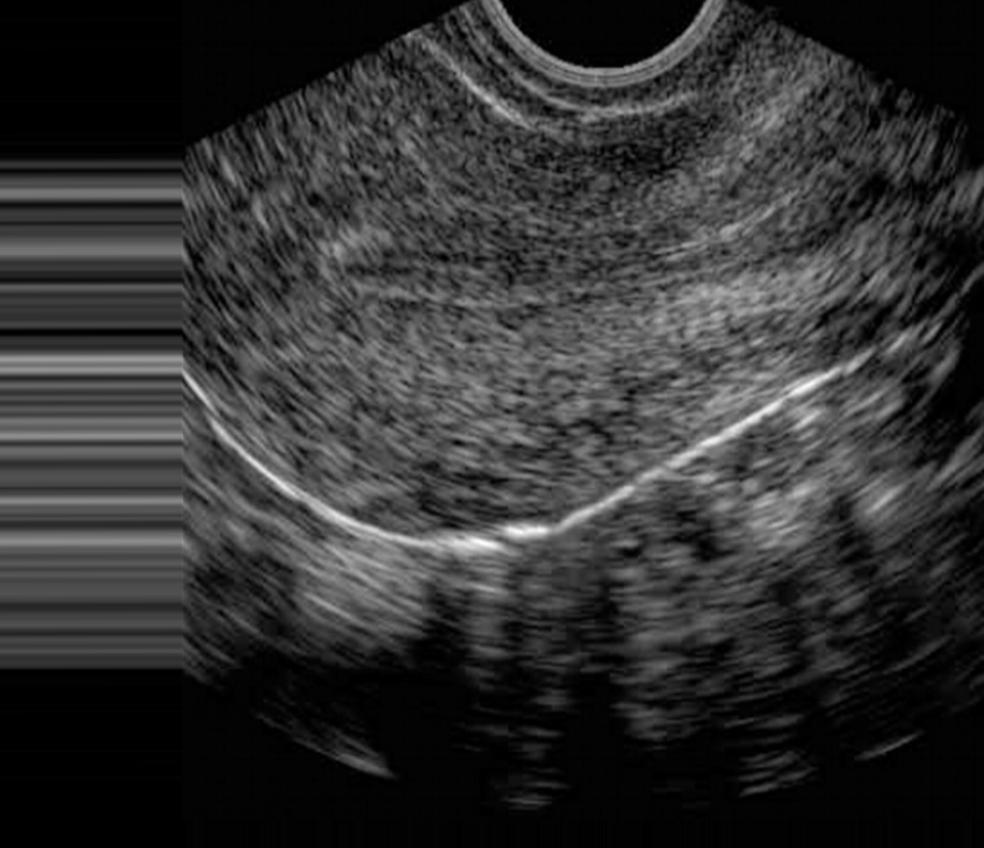
Label: notinfected